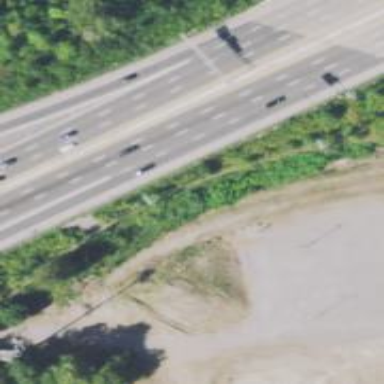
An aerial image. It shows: Motorway link with asphalt surface and embankment.